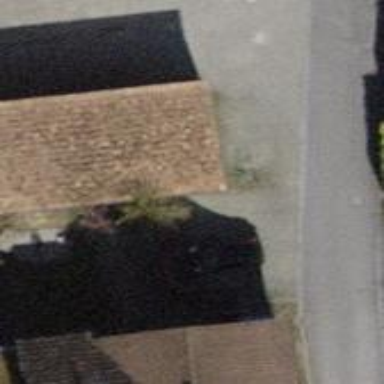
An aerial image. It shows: Group of garages.